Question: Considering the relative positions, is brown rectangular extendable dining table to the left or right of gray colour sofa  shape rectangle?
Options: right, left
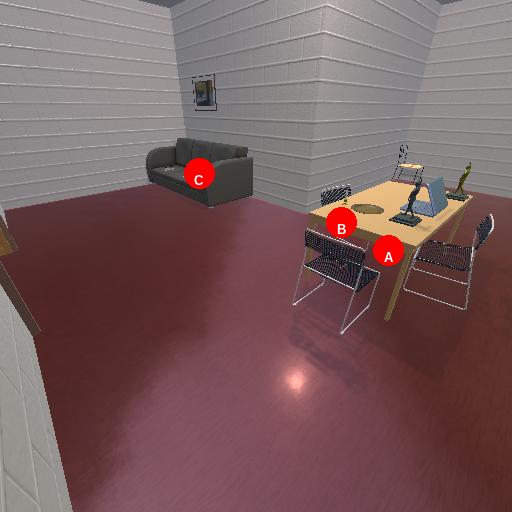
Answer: right